Question: I have a details screen of some entity in my project (it is 'photo', actually), that can has comments. If it does, screen shows 3 the most recent and the button 'See all'. The problem was how to display that 3 comments. (On Android I simply use LinearLayout for that.) TableView is not suitable as I can see (due to has static height), so I decided to created my custom template/partial view CommentView and add it to scrollView for each comment.
I created XIB-file with view and some child controls (user photo, user name, date, text). Also, I created class CommentView, delivered from UIView. File's owner is set to CommentView. Class of the top-level view is also set to CommentView (I tried various combinations). I created outlet from top-level view (vContent) and from all of child views.
This is CommentView.h:
'''
@interface CommentView : UIView
@property (strong, nonatomic) IBOutlet CommentView *vContent;
@property (weak, nonatomic) IBOutlet UIImageView *ivUserPhoto;
@property (weak, nonatomic) IBOutlet UILabel *lUserName;
@property (weak, nonatomic) IBOutlet UILabel *lCreated;
@property (weak, nonatomic) IBOutlet UILabel *lText;
@end
'''
This is CommentView.m:
'''
#import "CommentView.h"
@implementation CommentView
-(void)awakeFromNib {
[[NSBundle mainBundle] loadNibNamed:@"CommentView" owner:self options:nil];
[self addSubview: self.vContent];
}
@end
'''
Then I tried to add comments into entity's view and got that error from question title. It's not the first time I got it but now I really don't know what the problem is...
Error occurs on this line (I call it from PhotoViewController):
'''
CommentView *commentView = [[[NSBundle mainBundle] loadNibNamed:@"CommentView" owner:self options:nil]objectAtIndex:0];
'''

The full text:
'[ setValue:forUndefinedKey:]: this class is not key value coding-compliant for the key ivUserPhoto.'
I really appreciate your help! Thank you!
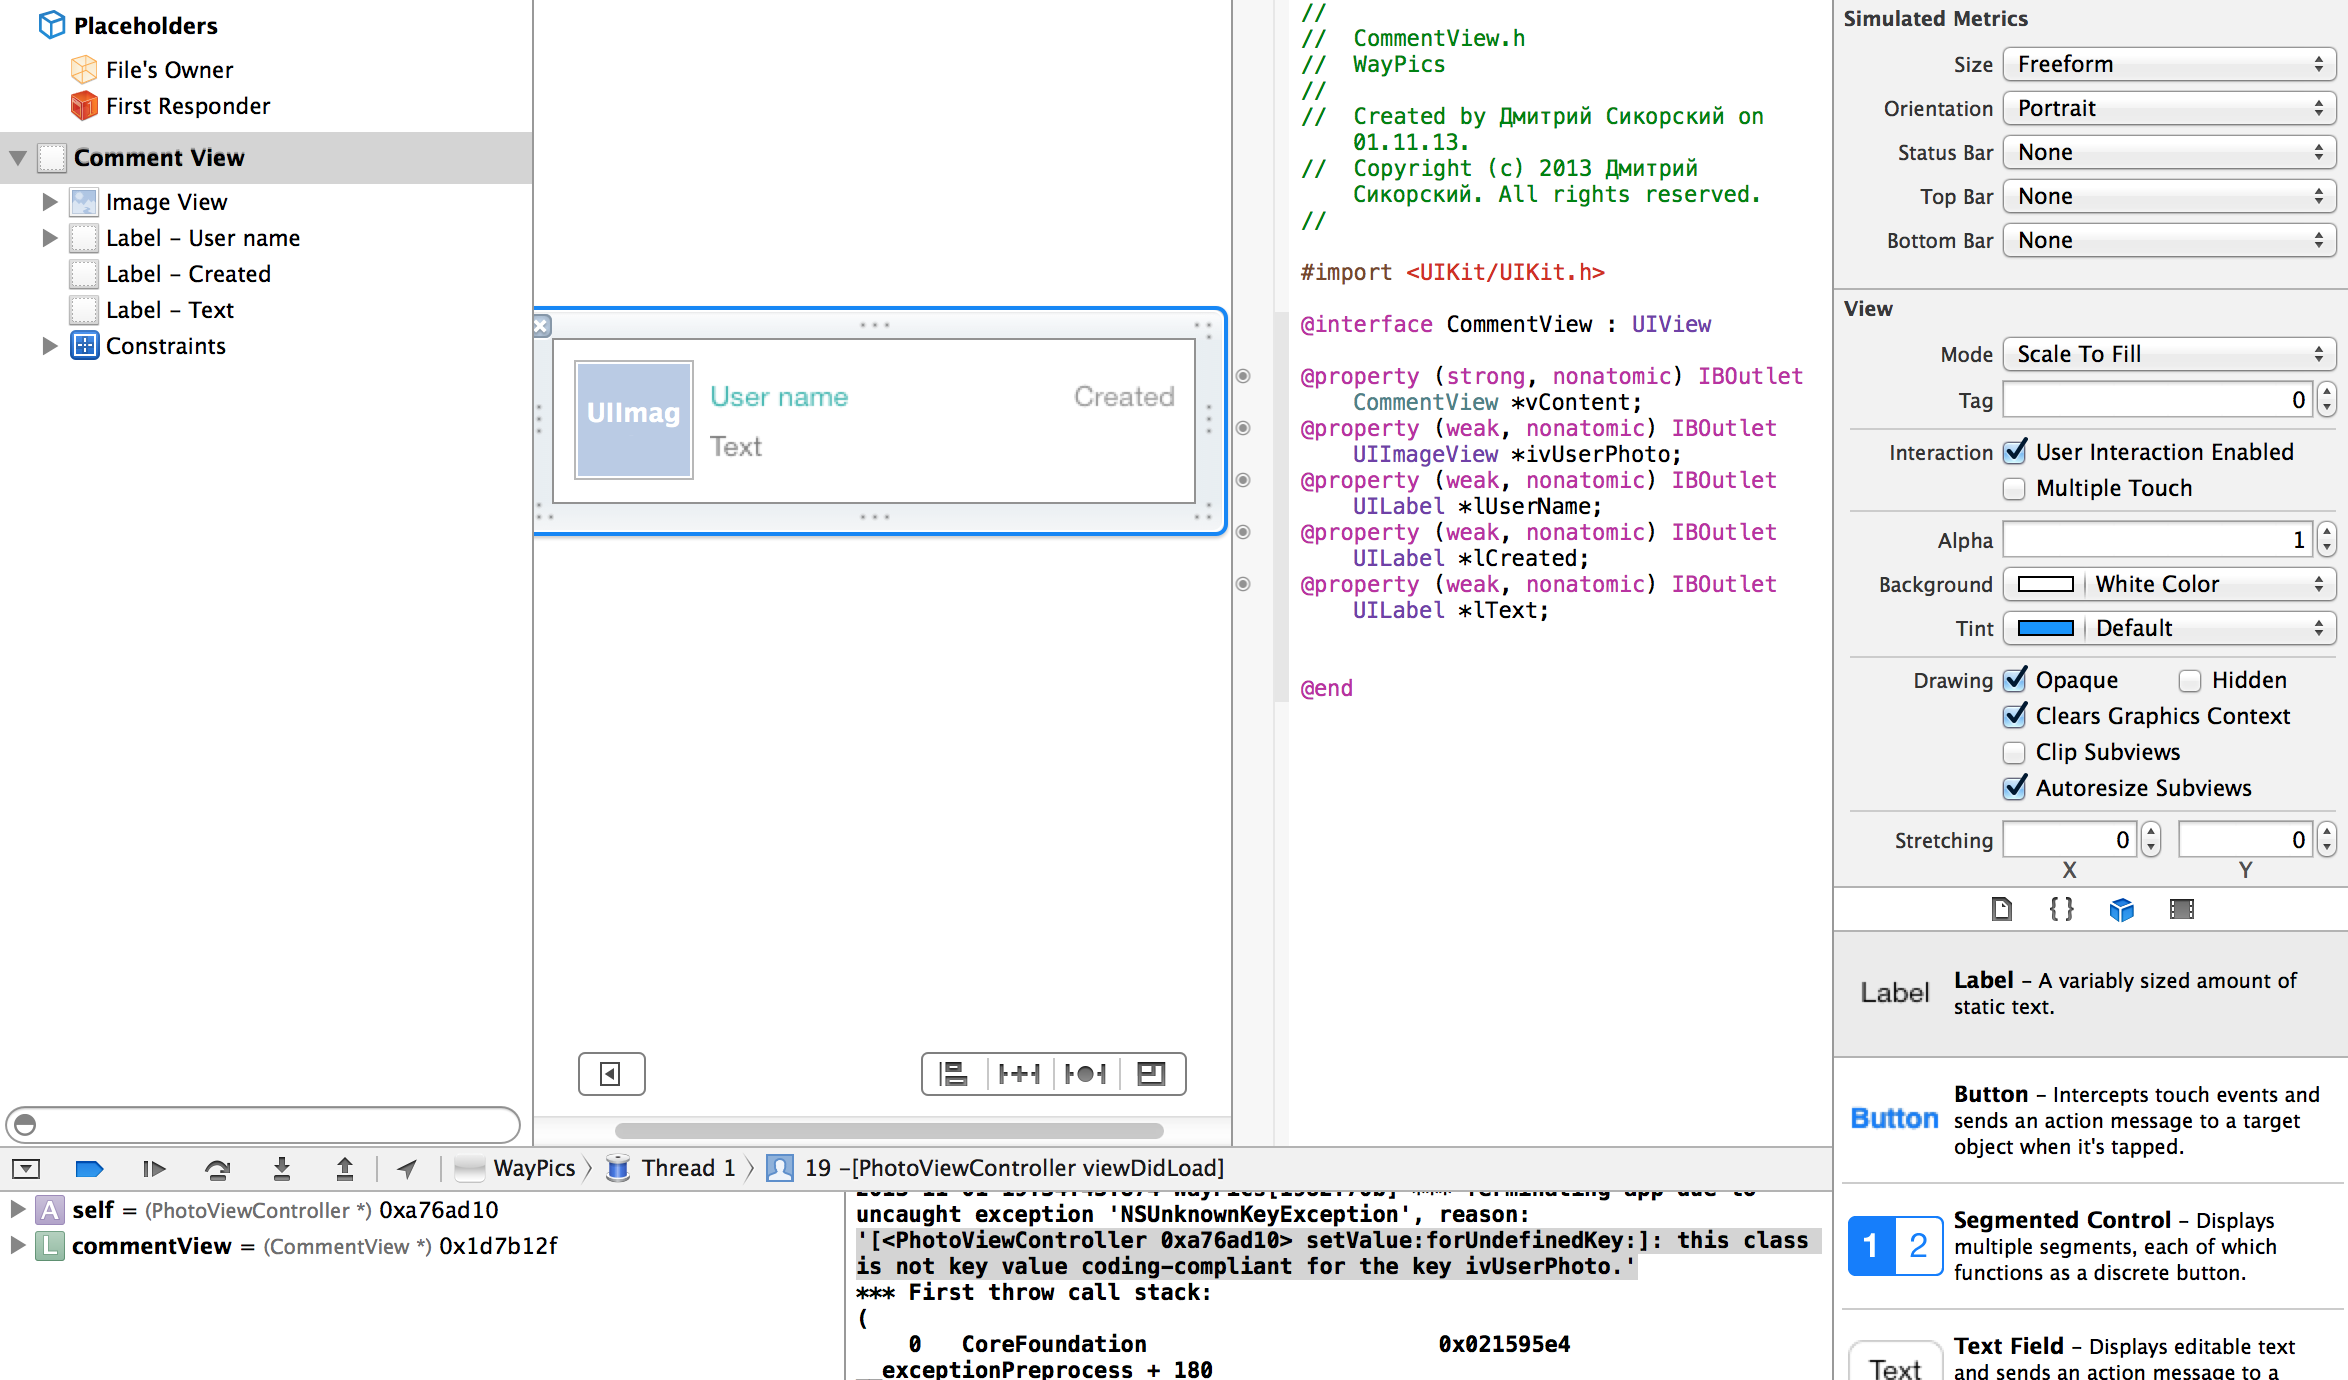
Answer: I've found another one example here. So I rewrite my CommentView.m like this...
'''
@implementation CommentView
- (id)initWithFrame:(CGRect)frame
{
self = [super initWithFrame:frame];
if (self) {
NSArray *nibContents = [[NSBundle mainBundle]loadNibNamed:@"CommentView" owner:self options:nil];
[self addSubview:nibContents[0]];
}
return self;
}
@end
'''
...and the way I'm adding subviews like this:
'''
CommentView *commentView = [[CommentView alloc]initWithFrame:CGRectMake(0, 0, 320, 81)];
commentView.lUserName.text = comment.user.name;
[self.vComments addSubview:commentView];
'''
Now It is working as I expected.
I still do not understand fully why there are a lot of examples like in my question and why it doesn't work for me... I hope my code will save time to someone...